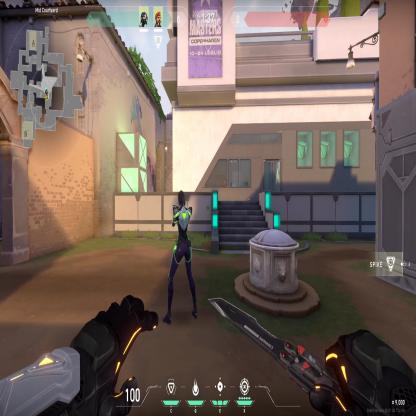
Label: teammate